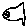
Label: fish